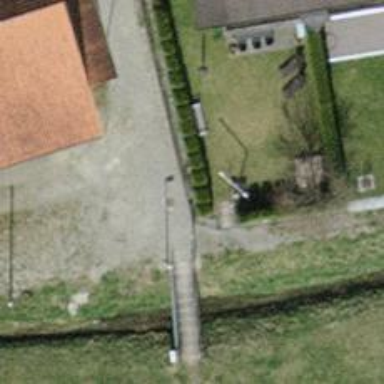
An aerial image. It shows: Footway bridge with pebblestone surface. The bridge is of beam structure.